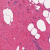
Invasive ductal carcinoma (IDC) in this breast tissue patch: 0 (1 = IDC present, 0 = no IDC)